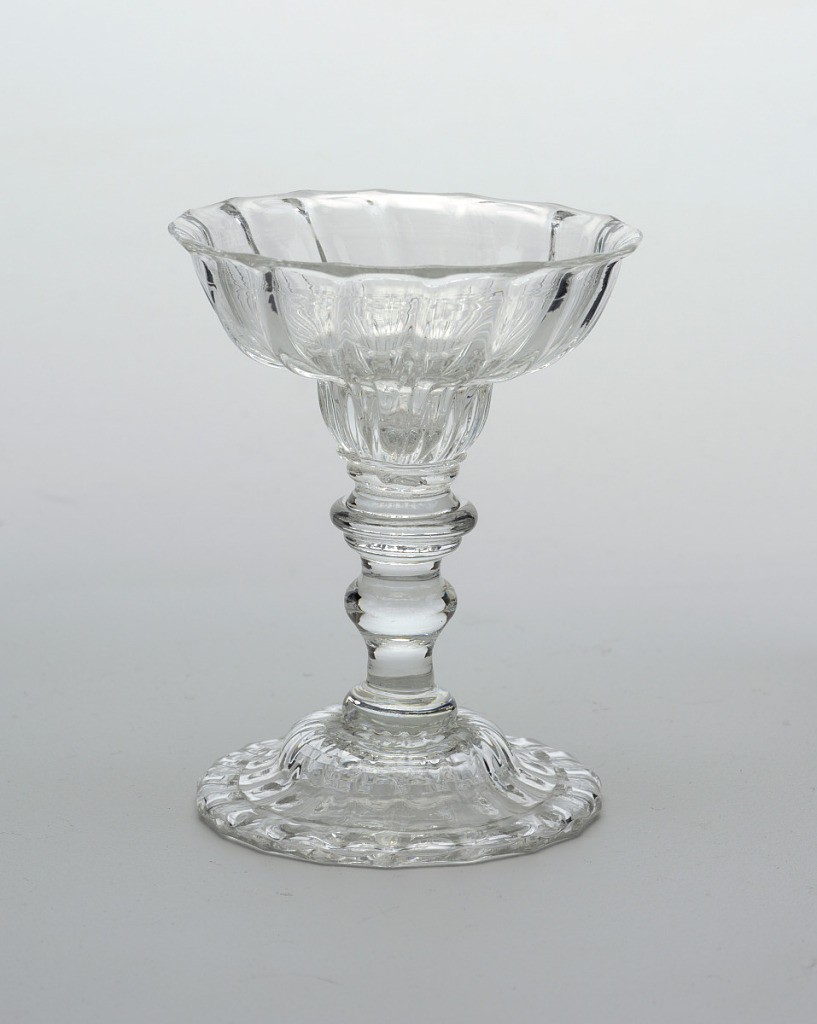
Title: Sweetmeat glass
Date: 1750–75
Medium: Glass
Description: Double ogee-shaped bowl, ribbed, on tall multi-knopped stem; domed, ribbed base, folded over at edge; pontil mark base.